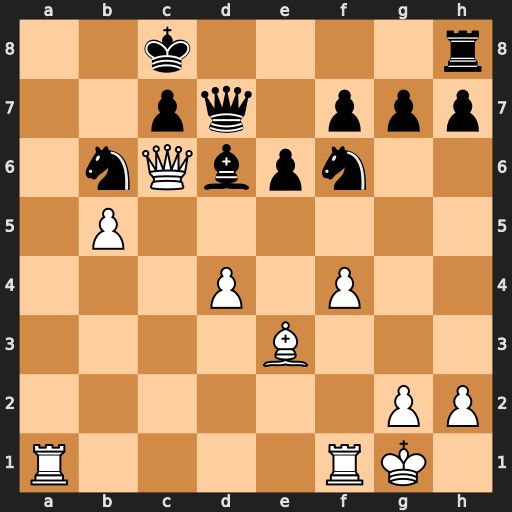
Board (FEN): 2k4r/2pq1ppp/1nQbpn2/1P6/3P1P2/4B3/6PP/R4RK1
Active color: w
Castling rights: -
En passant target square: -
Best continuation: Ra8+ Nxa8 Qxa8#